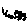
Label: car